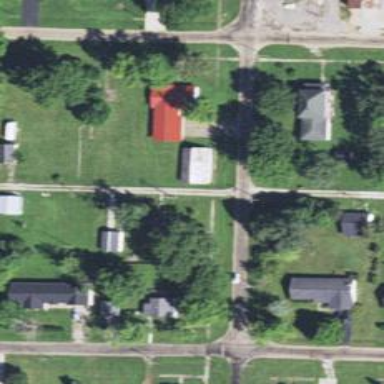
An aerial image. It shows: Alley classified as service road.